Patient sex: M
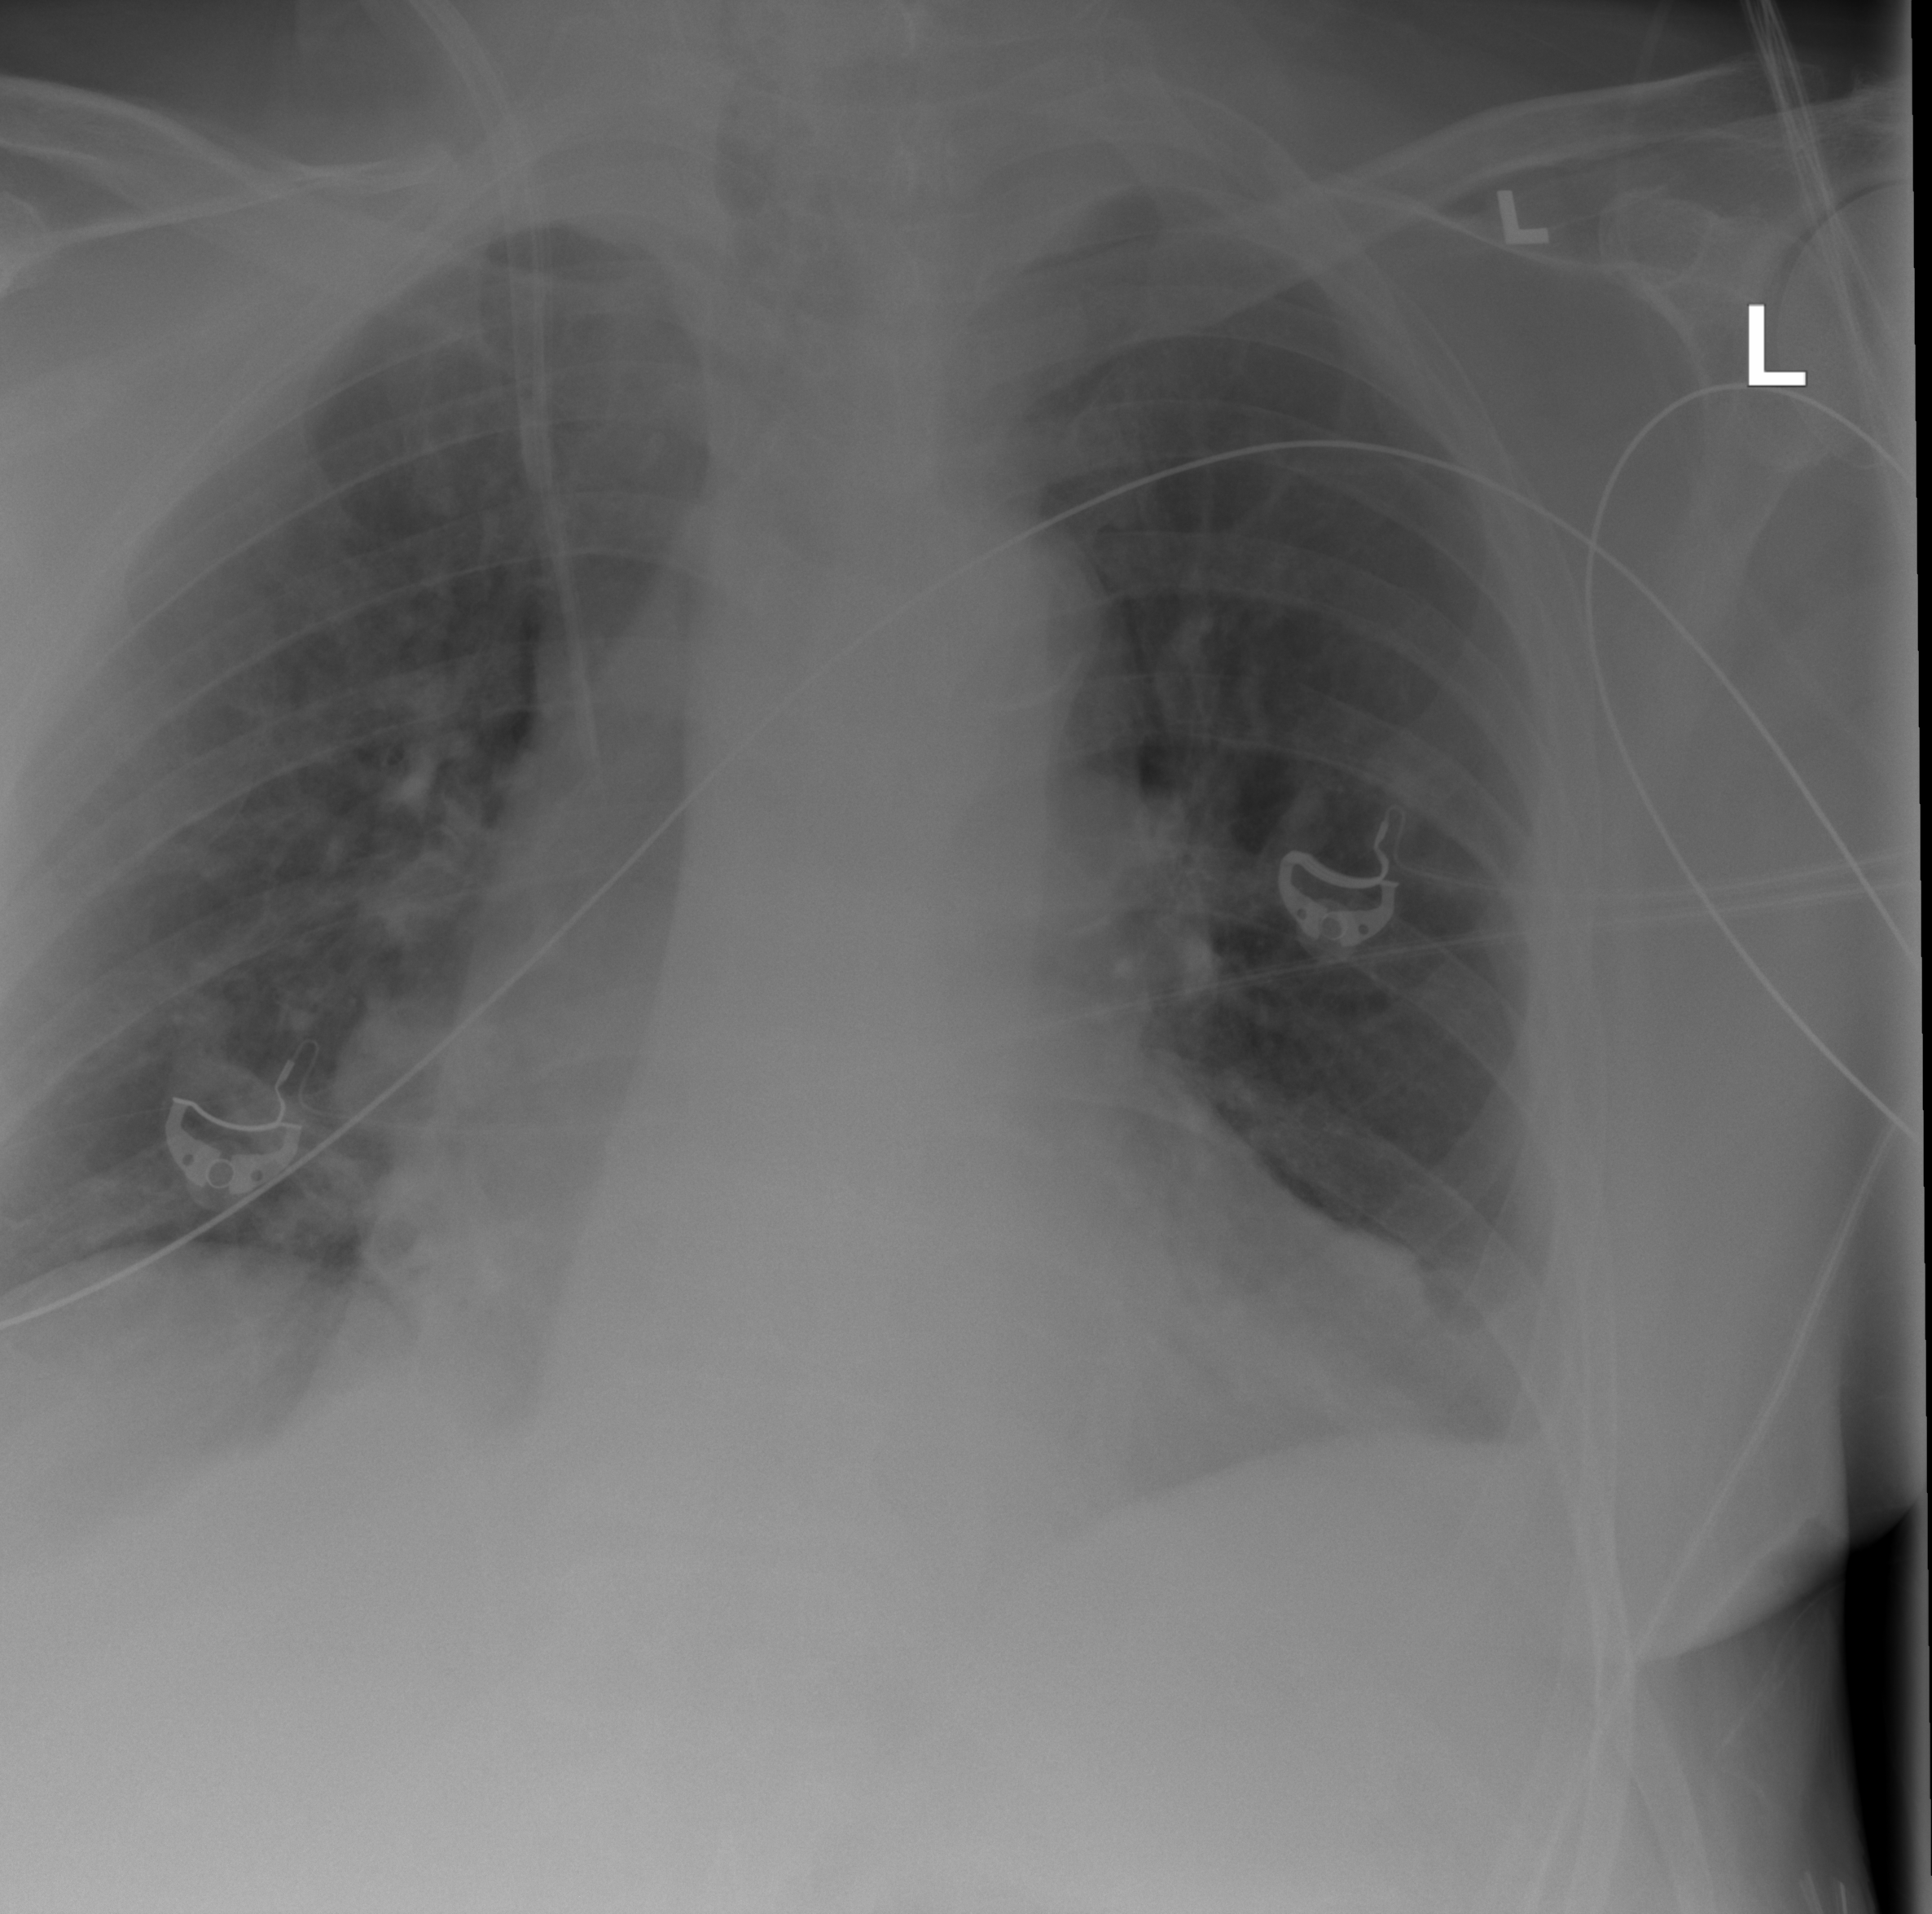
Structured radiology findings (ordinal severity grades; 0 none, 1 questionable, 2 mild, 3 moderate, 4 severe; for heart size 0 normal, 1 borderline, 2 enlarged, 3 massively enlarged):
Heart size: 1
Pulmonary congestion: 0
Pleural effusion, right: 0
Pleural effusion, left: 1
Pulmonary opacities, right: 0
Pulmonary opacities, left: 0
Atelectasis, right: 0
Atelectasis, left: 2